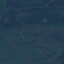
Land use / land cover: Forest